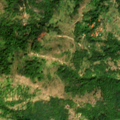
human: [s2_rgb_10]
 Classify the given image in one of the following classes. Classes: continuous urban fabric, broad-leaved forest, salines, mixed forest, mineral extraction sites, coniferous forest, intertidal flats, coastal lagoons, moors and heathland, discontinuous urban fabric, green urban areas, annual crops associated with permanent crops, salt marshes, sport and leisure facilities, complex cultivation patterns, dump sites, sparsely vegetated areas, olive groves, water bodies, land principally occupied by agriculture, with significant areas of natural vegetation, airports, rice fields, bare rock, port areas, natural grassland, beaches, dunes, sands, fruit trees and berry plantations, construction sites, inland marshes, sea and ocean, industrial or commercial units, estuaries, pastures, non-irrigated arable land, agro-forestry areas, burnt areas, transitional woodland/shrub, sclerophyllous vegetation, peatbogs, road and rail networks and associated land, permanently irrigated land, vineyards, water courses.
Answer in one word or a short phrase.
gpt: land principally occupied by agriculture, with significant areas of natural vegetation, broad-leaved forest, transitional woodland/shrub